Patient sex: M
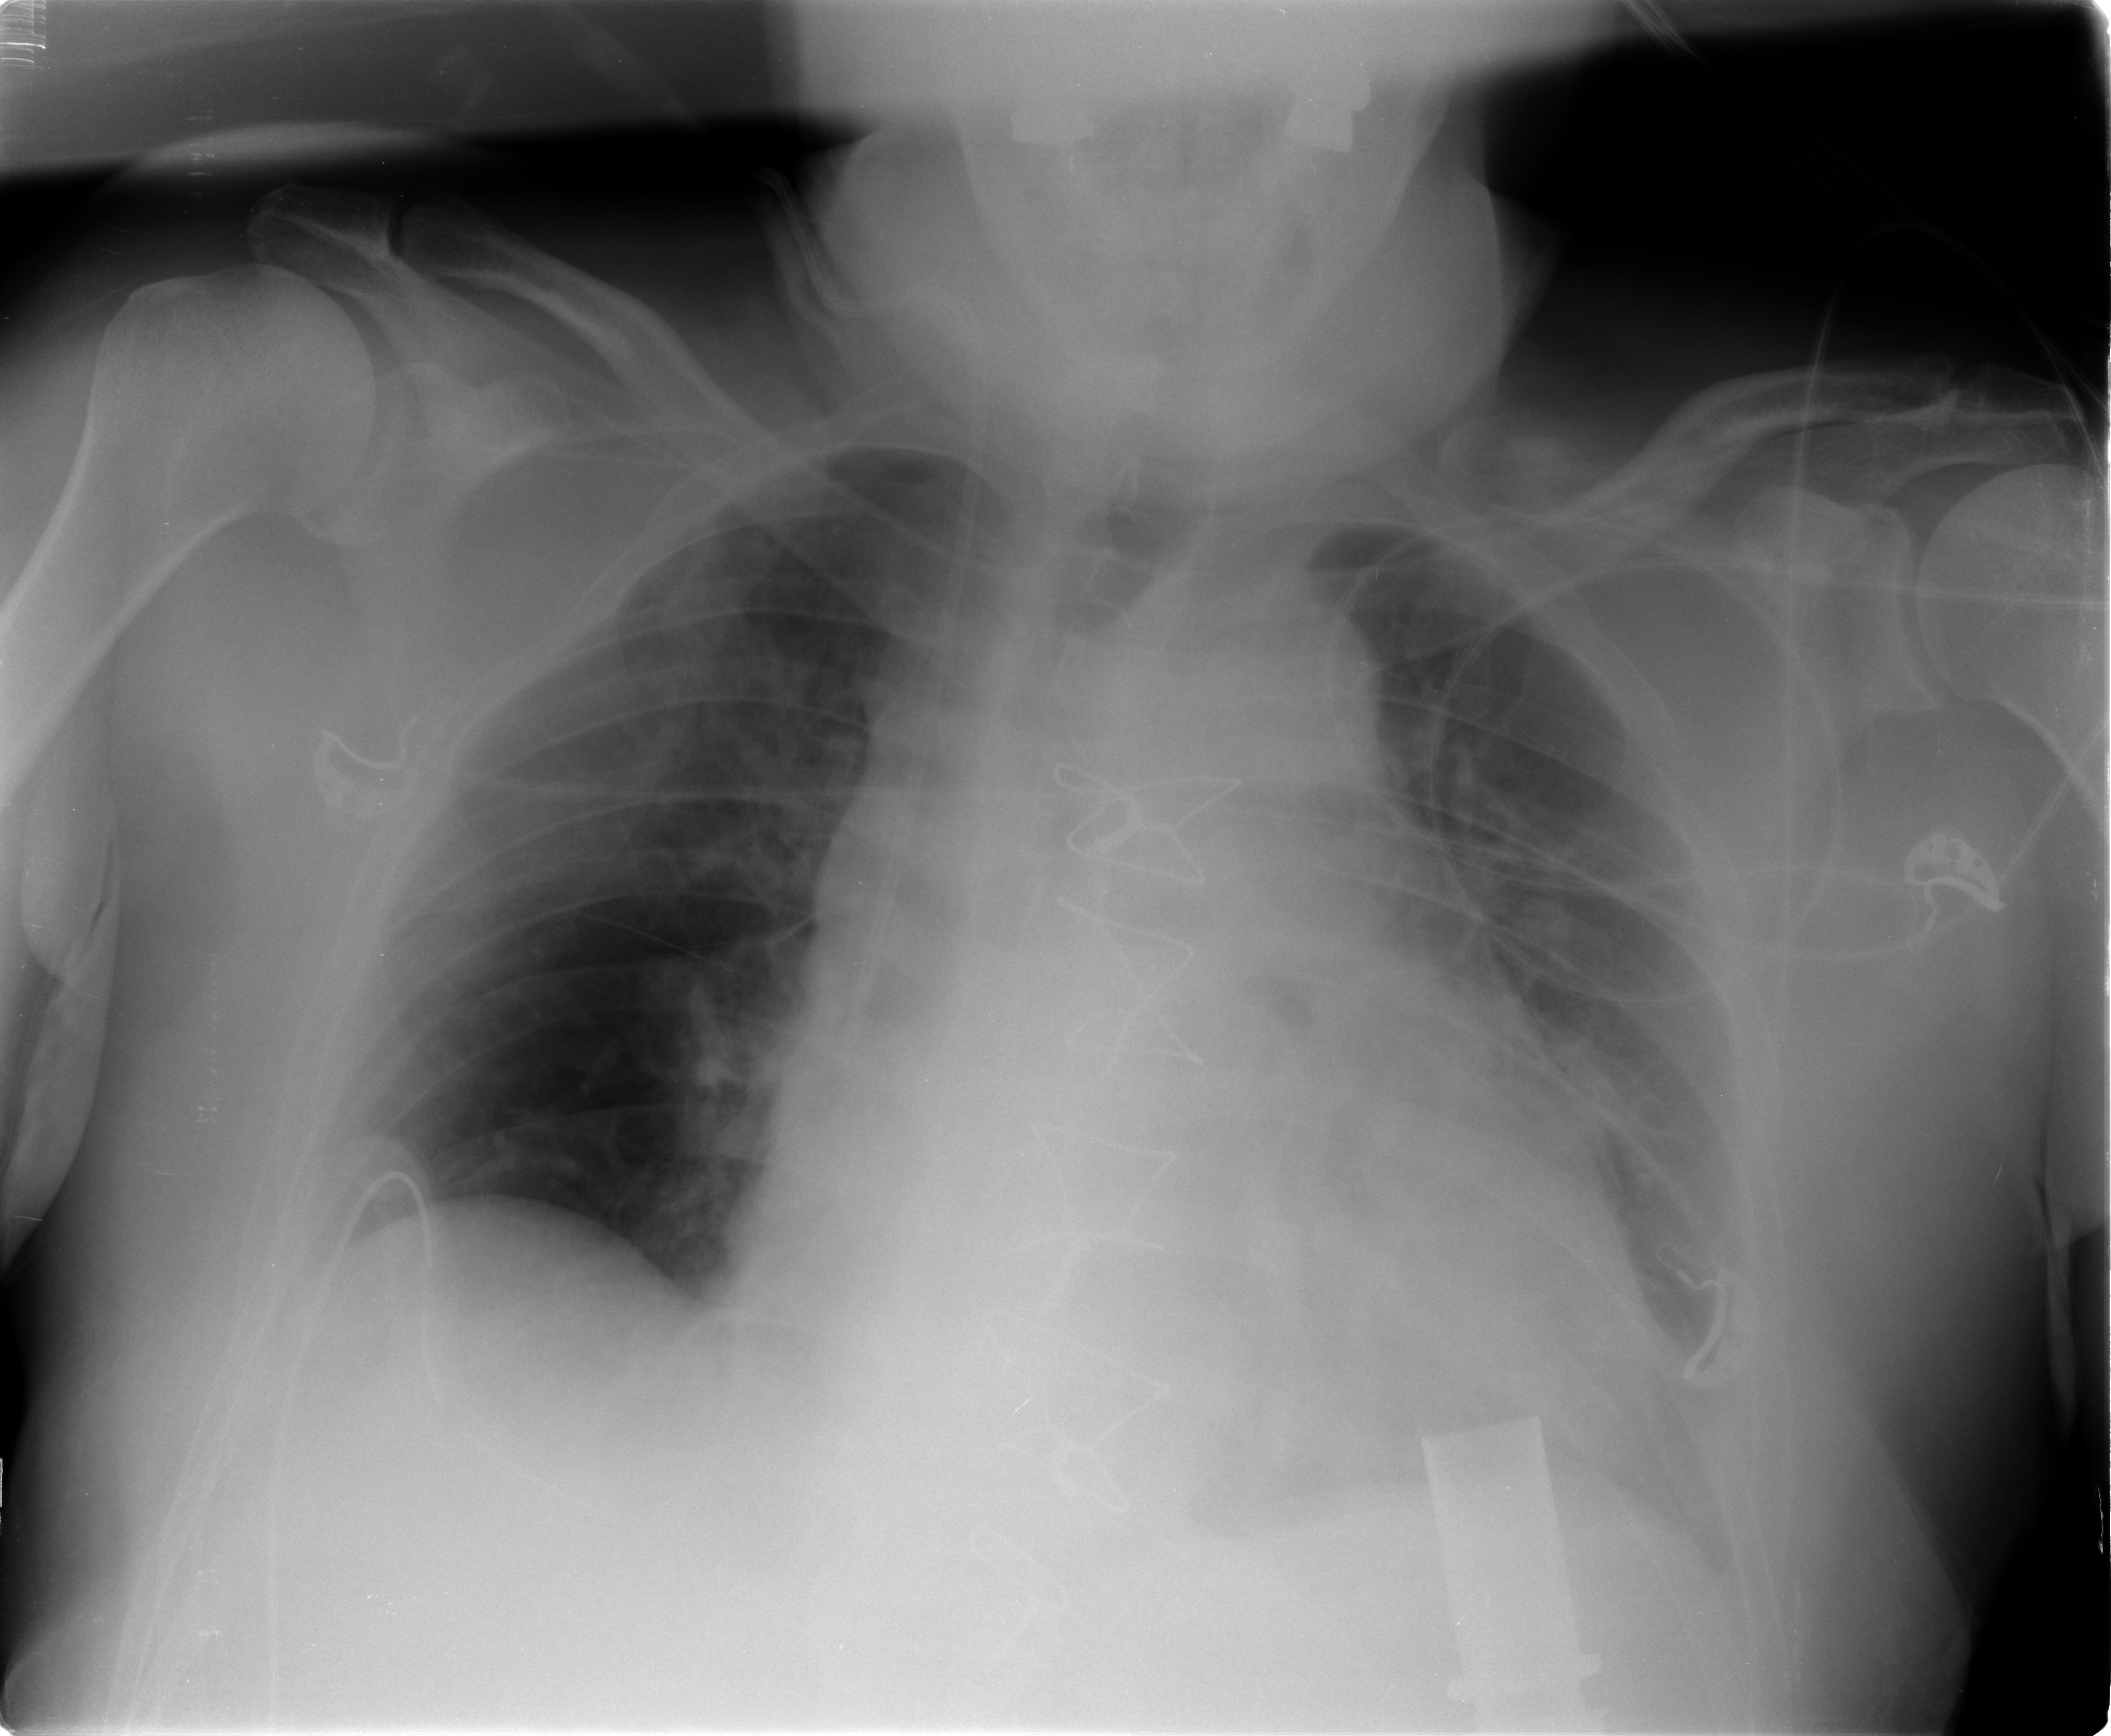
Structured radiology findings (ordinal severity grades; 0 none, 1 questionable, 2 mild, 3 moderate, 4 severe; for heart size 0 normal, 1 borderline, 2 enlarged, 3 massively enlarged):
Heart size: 3
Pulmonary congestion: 2
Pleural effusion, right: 0
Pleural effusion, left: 2
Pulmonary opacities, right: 0
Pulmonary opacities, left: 2
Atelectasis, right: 2
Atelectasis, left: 2